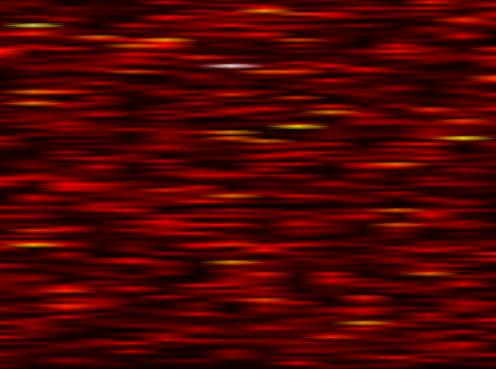
Label: UFMC